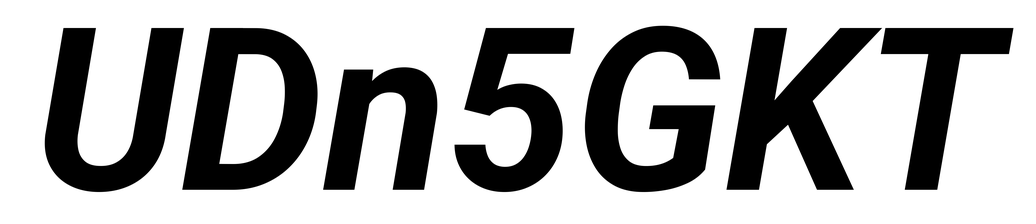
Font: Roboto-Italic_Bold_Italic